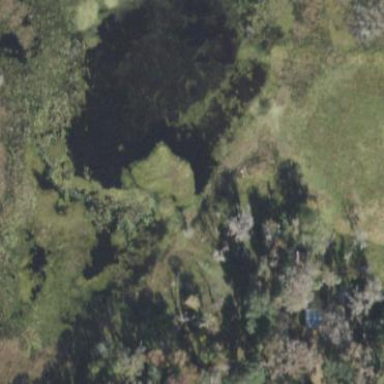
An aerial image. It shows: Beautiful wet meadow natural wetland.